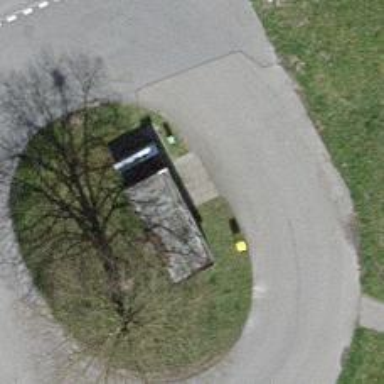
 serving as platform for public transportation."